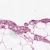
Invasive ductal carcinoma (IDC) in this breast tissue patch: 0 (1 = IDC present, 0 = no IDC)